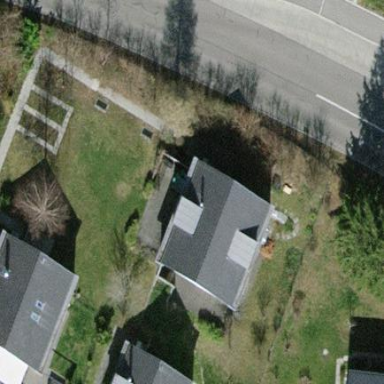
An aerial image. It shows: Building with tiled roof.